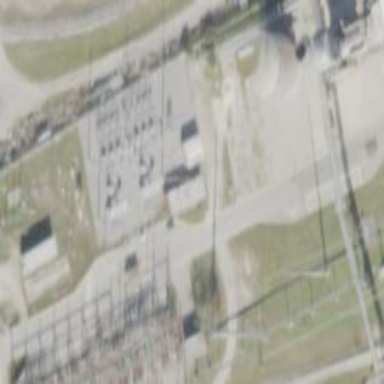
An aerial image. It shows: Outdoor power substation with fence around it. The substation is related to compensation.